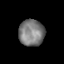
Tissue: skin
Cell type: Epithelial cells
Senescence score: 0.8839
Nuclear area (px): 658
Mean DAPI intensity: 123.833